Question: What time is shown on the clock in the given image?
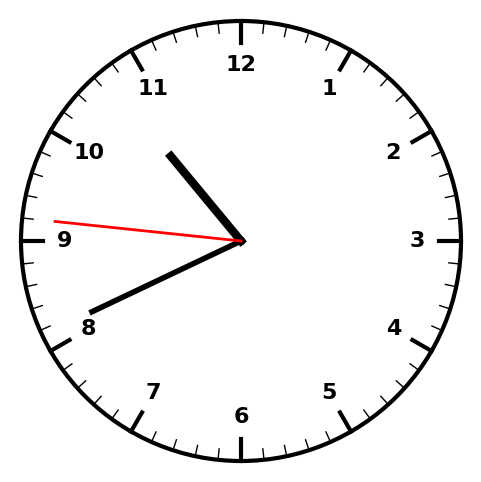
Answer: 10:40:46